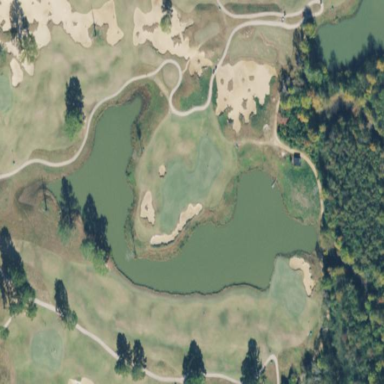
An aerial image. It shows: Golf fairway surrounded by grass.